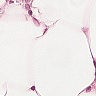
Metastatic tissue present: no